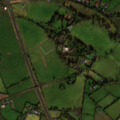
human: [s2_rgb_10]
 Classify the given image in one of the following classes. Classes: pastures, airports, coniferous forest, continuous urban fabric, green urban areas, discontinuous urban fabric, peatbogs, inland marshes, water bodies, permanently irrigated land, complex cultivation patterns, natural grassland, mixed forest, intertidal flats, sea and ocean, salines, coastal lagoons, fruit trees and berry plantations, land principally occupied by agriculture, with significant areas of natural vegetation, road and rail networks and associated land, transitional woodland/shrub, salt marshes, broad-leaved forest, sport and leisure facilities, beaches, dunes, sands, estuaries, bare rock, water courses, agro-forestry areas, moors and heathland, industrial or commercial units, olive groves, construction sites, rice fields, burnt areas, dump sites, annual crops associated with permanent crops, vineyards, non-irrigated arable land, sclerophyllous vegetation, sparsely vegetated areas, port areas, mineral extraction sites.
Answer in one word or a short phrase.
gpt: non-irrigated arable land, pastures